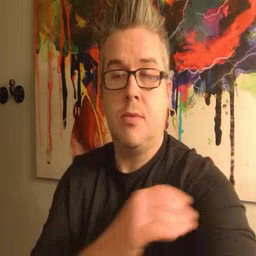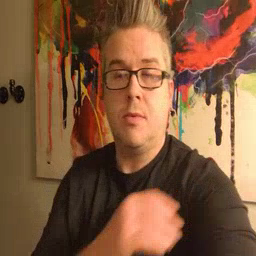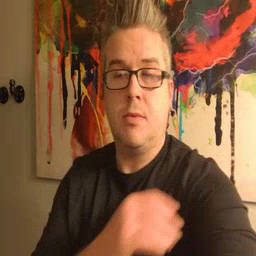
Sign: arm